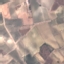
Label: PermanentCrop